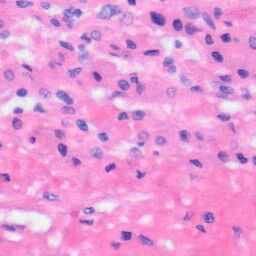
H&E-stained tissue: Liver